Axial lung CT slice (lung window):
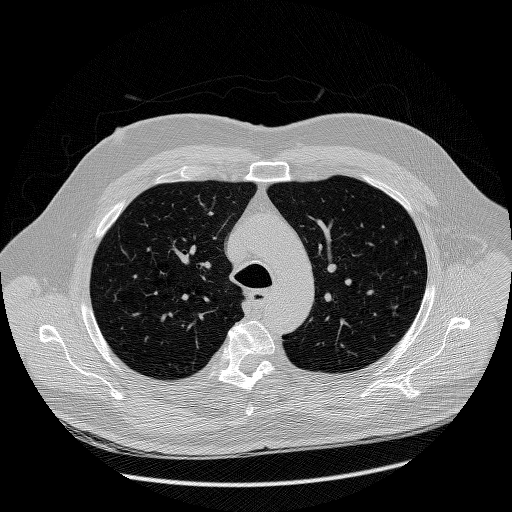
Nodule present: no